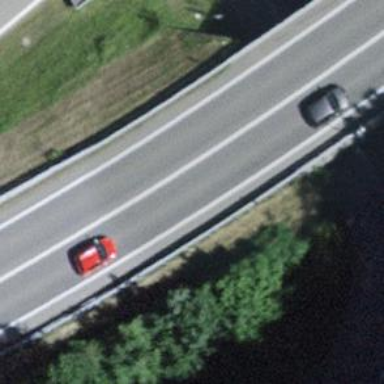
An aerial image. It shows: Primary highway on asphalt bridge.